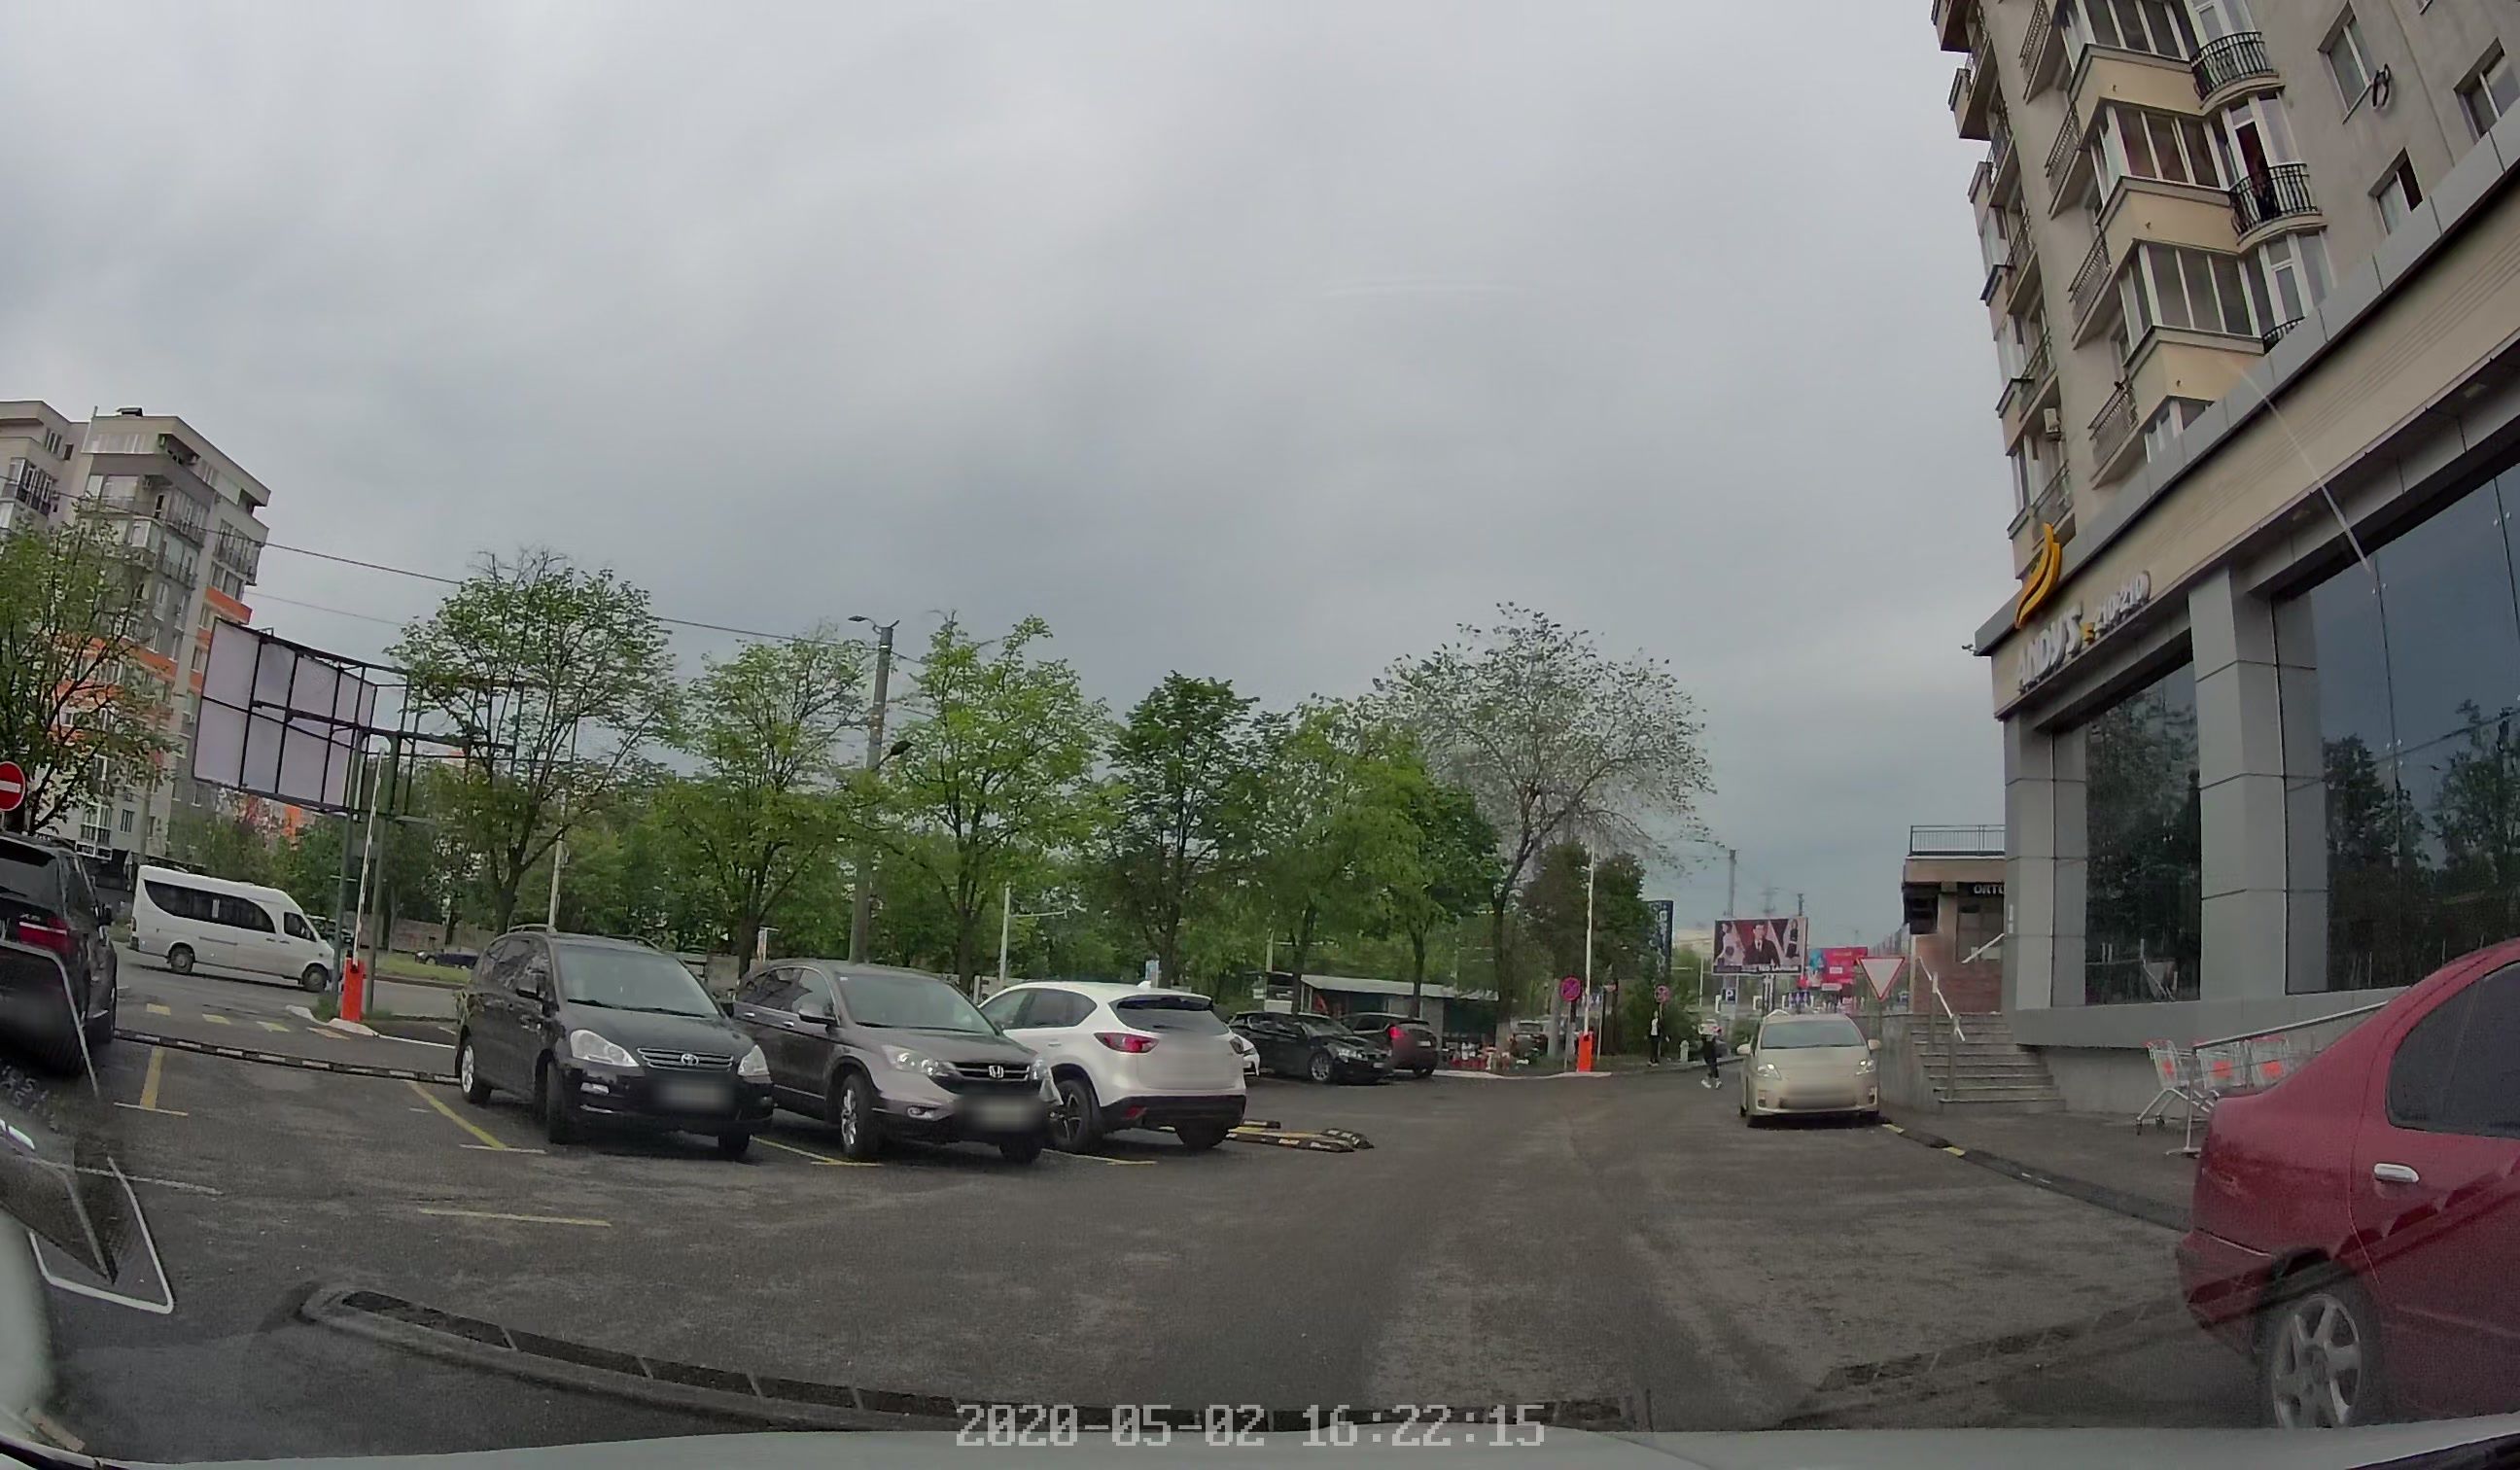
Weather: cloudy
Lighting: day
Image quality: good
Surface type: driving surface
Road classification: service
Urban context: urban centre
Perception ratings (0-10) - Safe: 5.59, Lively: 5.8, Beautiful: 7.79, Boring: 0.98, Depressing: 4.77, Wealthy: 7.57